RGB frame:
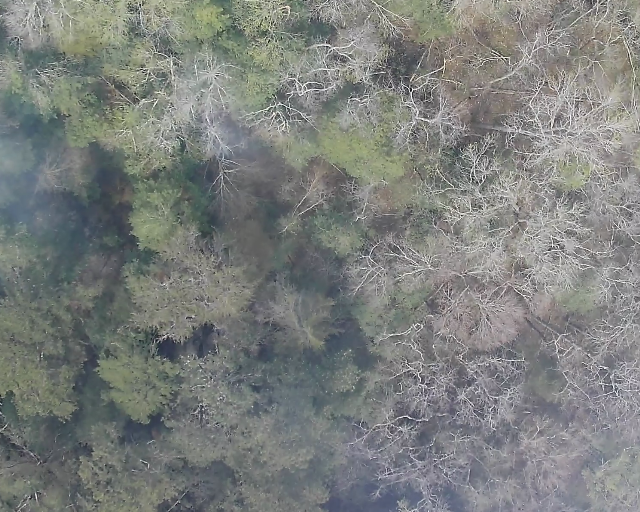
Thermal frame:
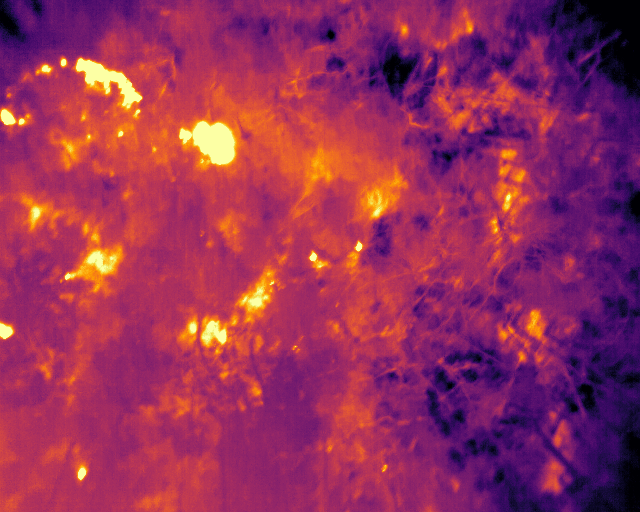
Captured: 2026-02-26 03:41:15
Pixels at or above 80 °C: 585 (fraction of frame: 0.001785)